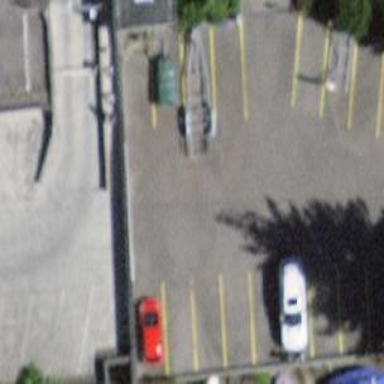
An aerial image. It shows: Multi-storey parking building.